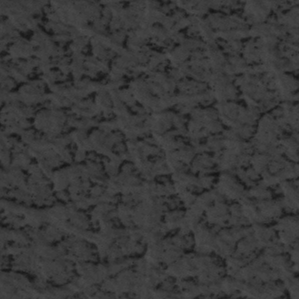
Label: frost